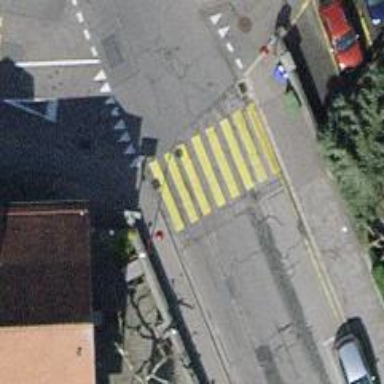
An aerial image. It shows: Marked zebra crossing with distinct zebra markings.